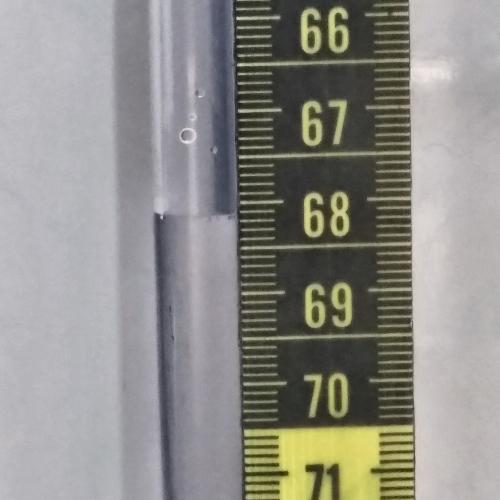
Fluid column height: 68.1 cm